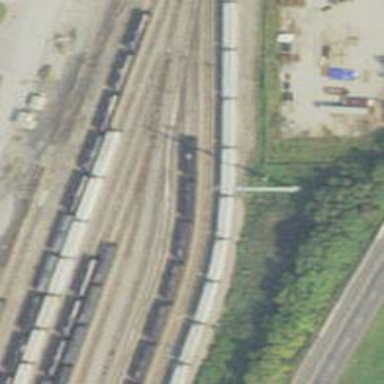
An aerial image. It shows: Railway yard.